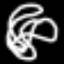
Label: squiggle